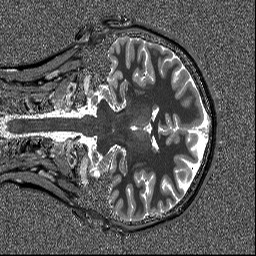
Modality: T1map
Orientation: coronal
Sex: female